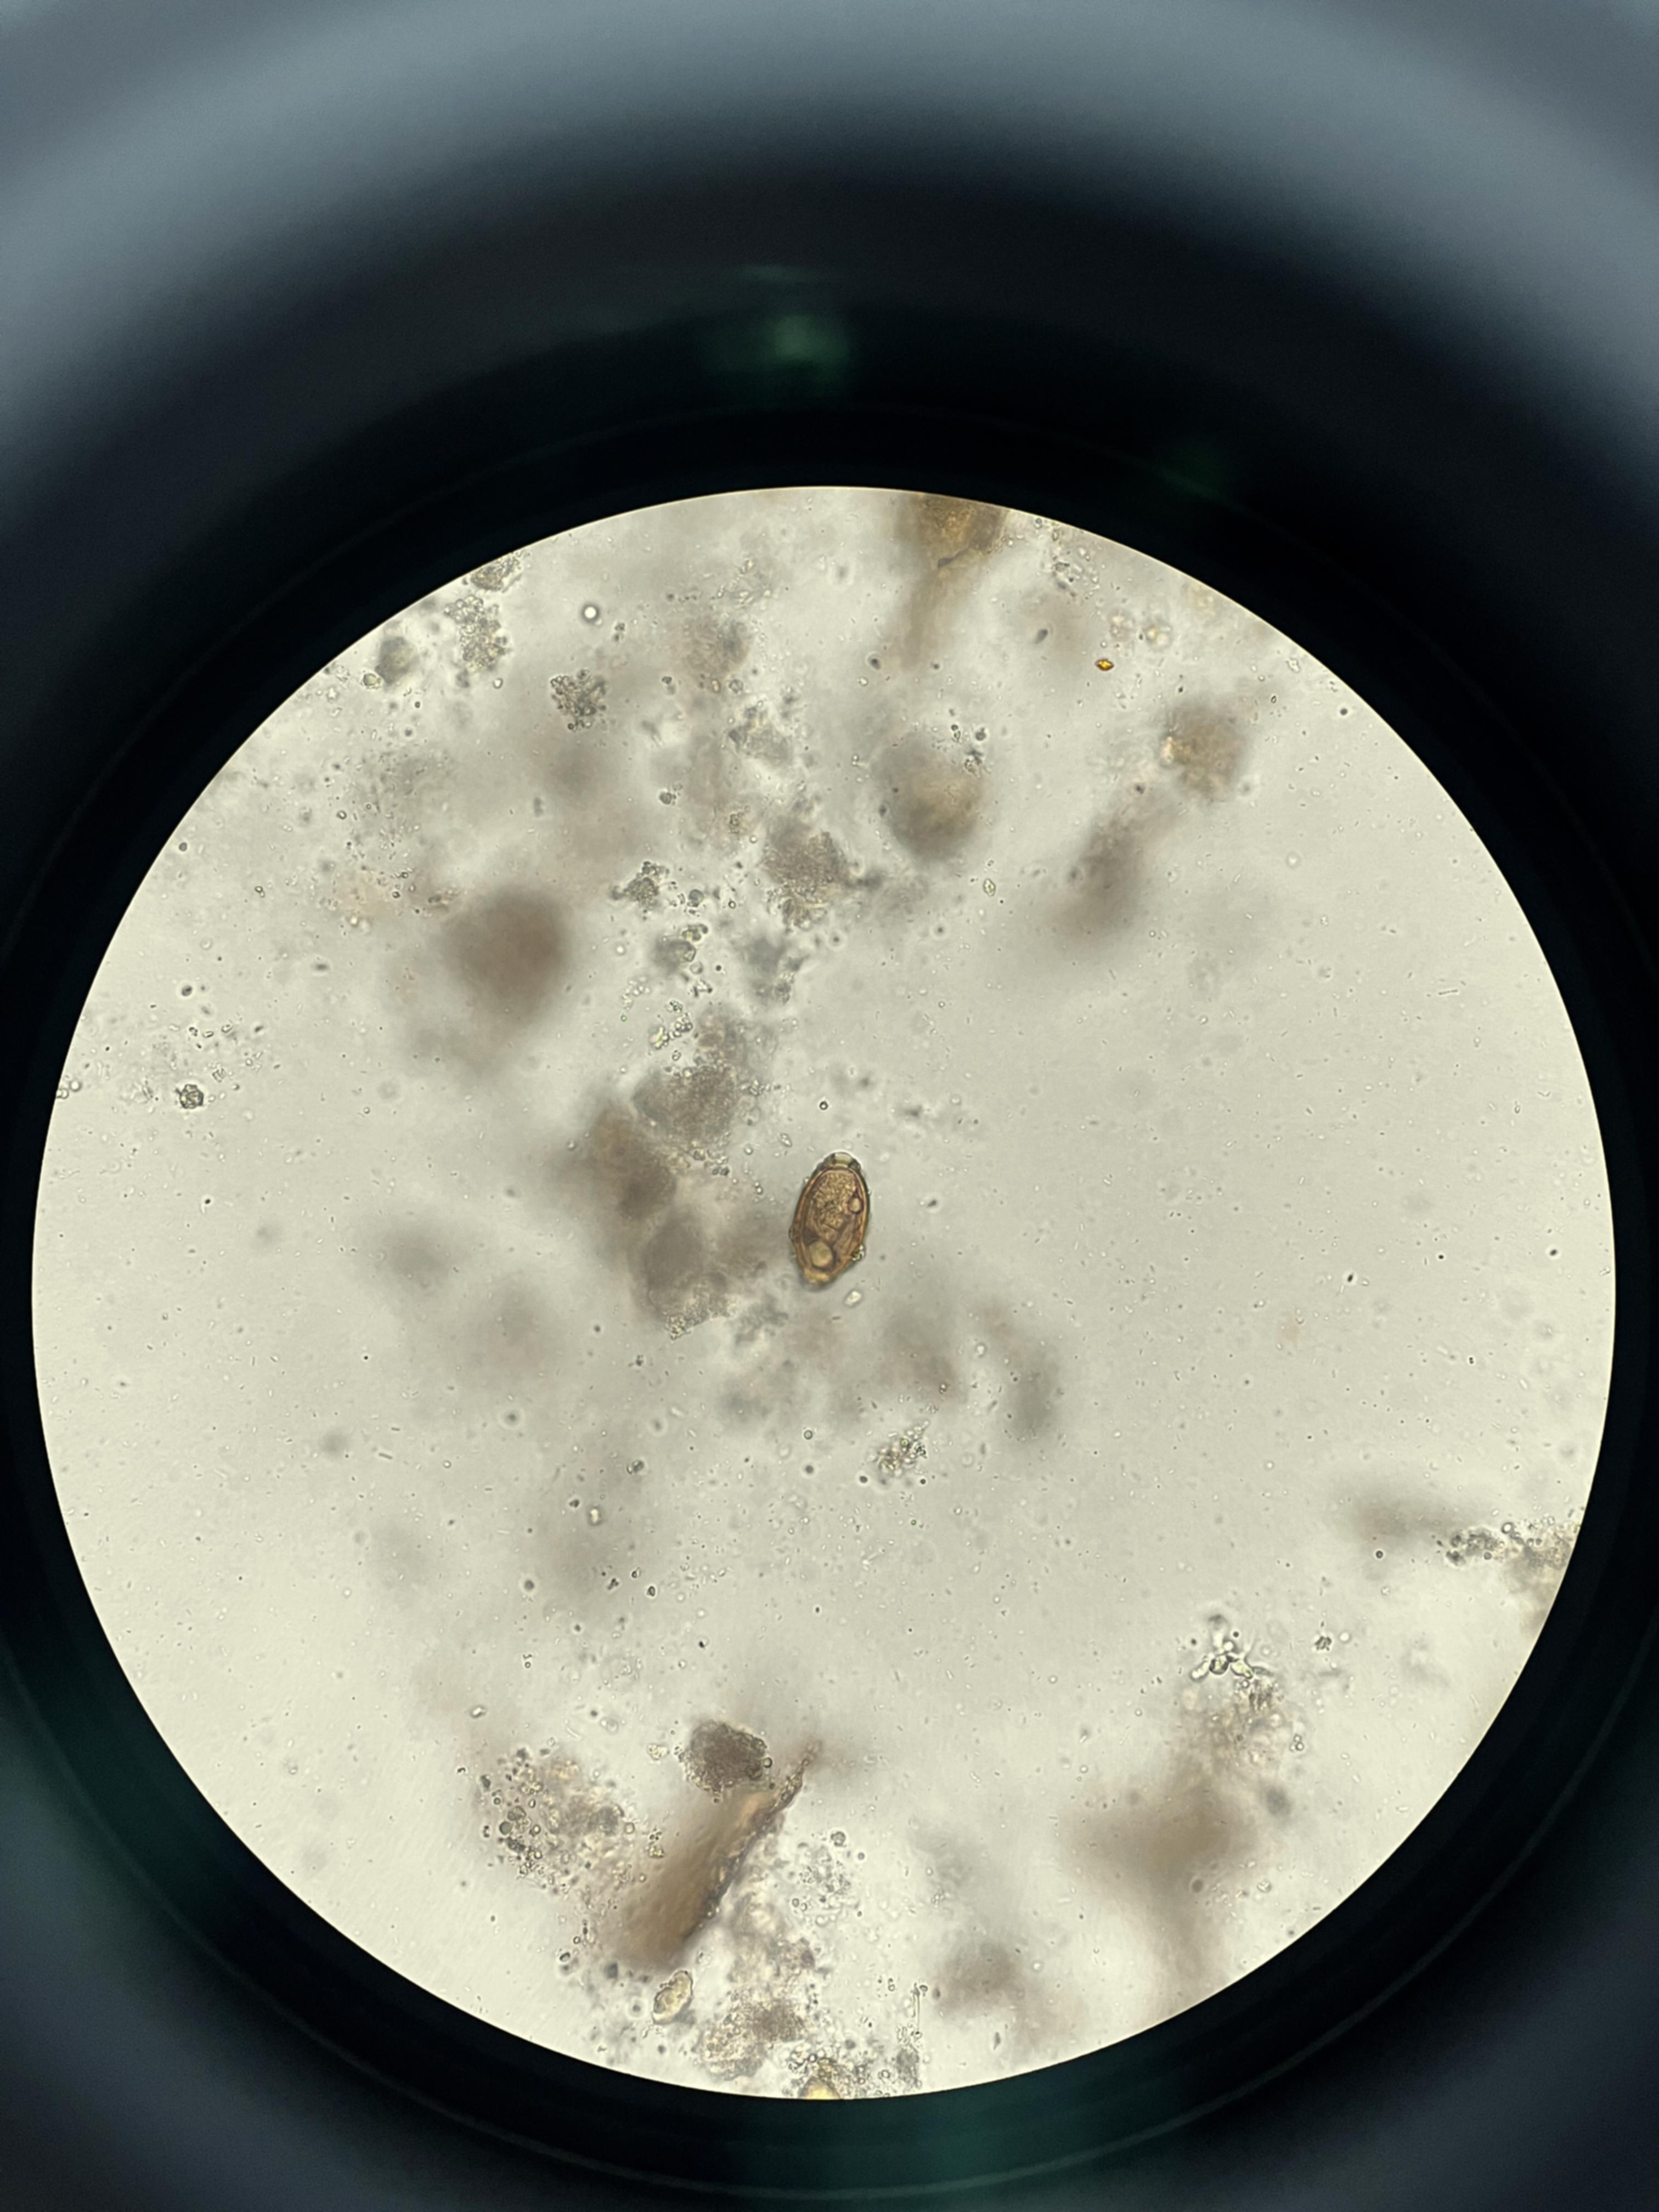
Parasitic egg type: Trichuris trichiura